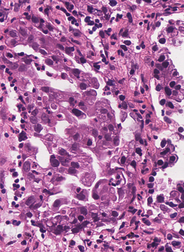
Tumor epithelial tissue: yes
Tumor-associated stroma tissue: yes
Normal tissue: no